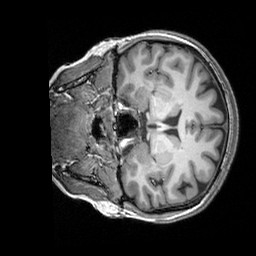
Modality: T1w
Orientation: coronal
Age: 28
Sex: female
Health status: healthy
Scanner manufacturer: siemens
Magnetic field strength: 3 T
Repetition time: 2.3 s
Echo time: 0.00303 s